Question: bit of a heisenbug here...
Have a PHP/codeigniter app here. Pretty sure the controller/model etc. are sound and without bugs. Gotta be a client-side problem...
Very simple code like this in a page:
'''
<div id="stuff">I'm empty now!</div>
<script language="javascript">
$(document).ready(function(){
var stuffID = <?=$id?>;
$.post('/event/viewStuff/'+stuffID,
function(response) {
$('#stuff').html(response);
}
);
});
</script>
'''
After loading the above, the "stuff" div now has a grid of stuff, plus links to page through them 10 at a time, which look like this:
'''
<a href="#" onclick="$('#stuff').html('Wait please...'); $.get('http://localhost/event/viewInvitees/22/30', function(response) {$('#stuff').html(response); }); return false">Next Page</a>
'''
But every time I click these links, the page freezes for 4-5 seconds, doing what I don't know - no network activity, no nothing chrome debugger. Then the "stuff" div reloads with the results. Also - the "Please wait" message is not shown. Weird thing is - when I yank the "document.ready()" function, reload the page, and just click on a bare / hard-coded paging link like the one above, things fires away fast as expected.
Thanks so much for taking time to read.
NEW INFO:
xdebug profile shows nothing unusual - about a 1 second functional call back to the controller/view to return content as expected.
Chrome profiler shows this - a stupid, unexplained idle:

---
Any additional insight on the "b.event.remove()" jquery function that's taking 6+ seconds? That seems to be the issue?
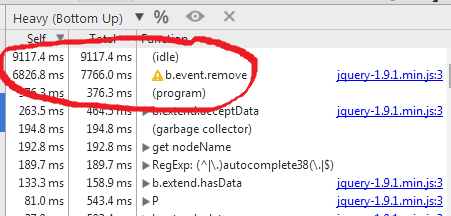
Answer: Fixed it - but don't understand the root cause:
As described above - there was a massive delay every time I clicked the "Next Page" link.
Javascript profiling proved that jquery 1.9.1 was hanging for ~6 seconds on b.event.remove(). No idea why. I thought to myself: "Hmm... maybe I've triggered some weirdly inefficient tear-down function. That #stuff div is rather large (lots of sub-forms etc)."
So I tried clearing it out first by adding this command to the link click code:
'''
$('#stuff').html('');
'''
No dice. Then I tried:
'''
$('#stuff').empty();
'''
Same deal - took even longer.
On a lark I then tried the non-jquery method:
'''
document.getElementById('stuff').innerHTML = '';
'''
It worked! The rest of the click-code executed immediately - no more delay!
Question is why??????
Thanks all!